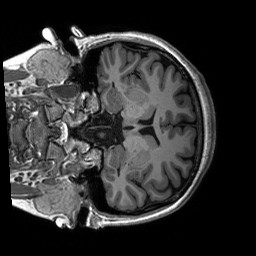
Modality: T1w
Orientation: coronal
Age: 27
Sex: female
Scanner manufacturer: siemens
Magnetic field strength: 3 T
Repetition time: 2.53 s
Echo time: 0.00227 s